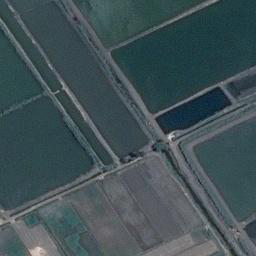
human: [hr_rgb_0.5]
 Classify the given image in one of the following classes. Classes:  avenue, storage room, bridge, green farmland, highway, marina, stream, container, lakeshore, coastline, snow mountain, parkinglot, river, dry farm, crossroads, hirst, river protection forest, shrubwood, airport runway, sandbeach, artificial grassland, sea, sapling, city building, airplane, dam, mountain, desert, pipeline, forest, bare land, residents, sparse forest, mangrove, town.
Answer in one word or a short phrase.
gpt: green farmland